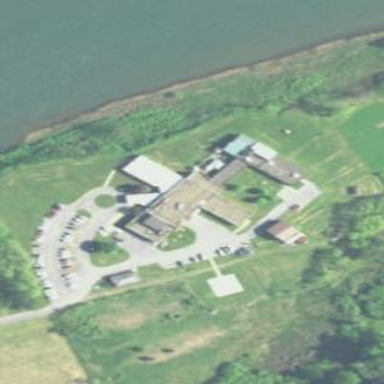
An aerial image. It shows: Hospital building.